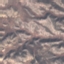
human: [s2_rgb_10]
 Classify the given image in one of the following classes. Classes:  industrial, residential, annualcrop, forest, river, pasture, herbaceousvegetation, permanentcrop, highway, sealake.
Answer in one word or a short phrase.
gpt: HerbaceousVegetation